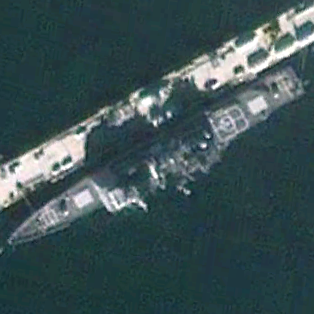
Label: cruiser